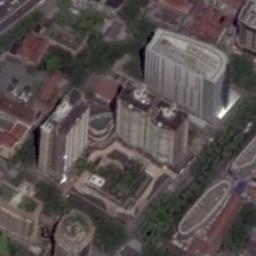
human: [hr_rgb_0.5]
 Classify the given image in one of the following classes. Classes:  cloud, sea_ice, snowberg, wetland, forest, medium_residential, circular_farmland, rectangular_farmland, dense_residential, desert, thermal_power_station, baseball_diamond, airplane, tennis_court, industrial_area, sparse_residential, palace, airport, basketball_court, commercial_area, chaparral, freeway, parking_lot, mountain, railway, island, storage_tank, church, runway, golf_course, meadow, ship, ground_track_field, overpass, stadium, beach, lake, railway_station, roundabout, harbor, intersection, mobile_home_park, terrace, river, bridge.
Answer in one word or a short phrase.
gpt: commercial_area